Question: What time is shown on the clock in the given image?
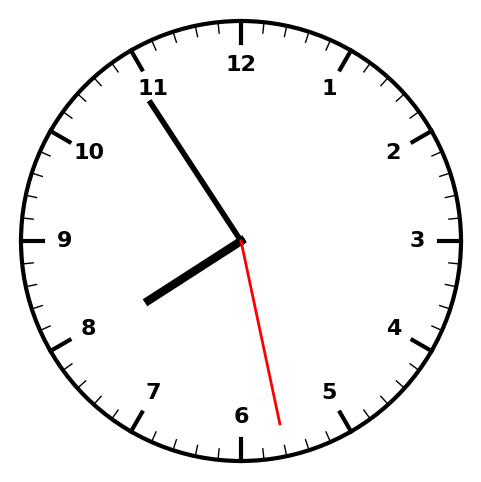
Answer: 07:54:28